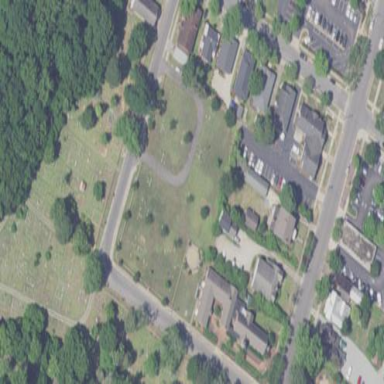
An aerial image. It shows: Cemetery.